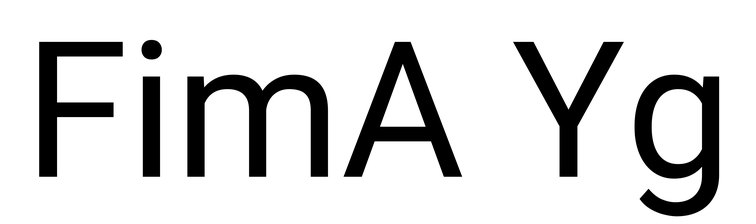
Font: Roboto_Regular